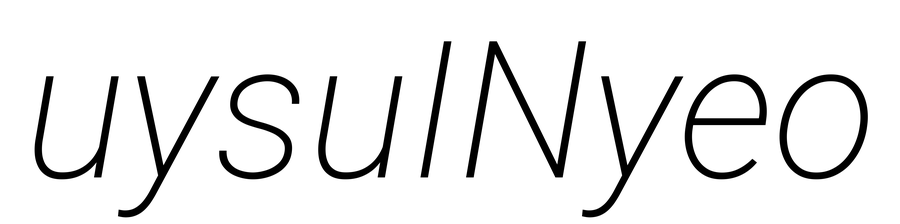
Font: Roboto-Italic_ExtraLight_Italic